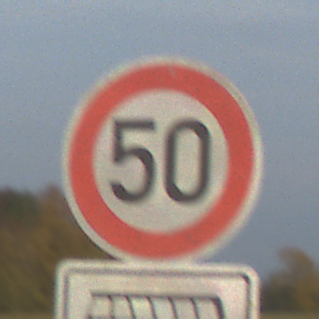
Verkehrszeichen: Geschwindigkeit50
Zusatzzeichen unten: HinweisDurchSinnbild13
Umgebung: Outdoor, Nature
Tageszeit: SunriseSunset
Wetter: PartlyCloudy
Licht: Natural
Jahreszeit: NotSpecified
Kontrast: MediumContrast